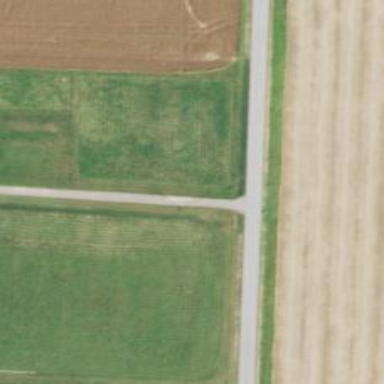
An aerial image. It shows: Asphalt road classified as tertiary. It is used for agricultural purposes.